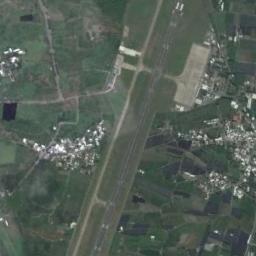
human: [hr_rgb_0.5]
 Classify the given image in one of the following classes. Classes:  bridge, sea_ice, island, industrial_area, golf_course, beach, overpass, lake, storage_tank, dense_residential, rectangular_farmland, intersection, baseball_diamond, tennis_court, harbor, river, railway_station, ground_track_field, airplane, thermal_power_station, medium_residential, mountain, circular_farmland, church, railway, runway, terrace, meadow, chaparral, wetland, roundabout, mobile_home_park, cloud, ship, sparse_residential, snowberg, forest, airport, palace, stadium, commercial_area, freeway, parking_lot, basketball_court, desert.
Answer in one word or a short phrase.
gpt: airport